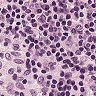
Metastatic tissue present: no